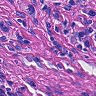
Metastatic tissue present: yes